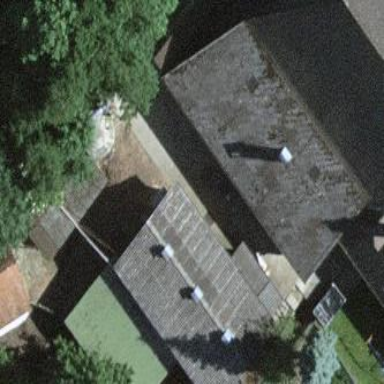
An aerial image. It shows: Sty building.